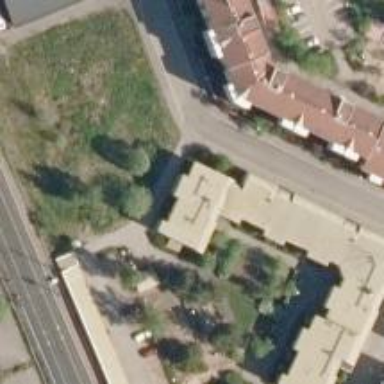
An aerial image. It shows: Footway with asphalt surface. It passes through building tunnel.